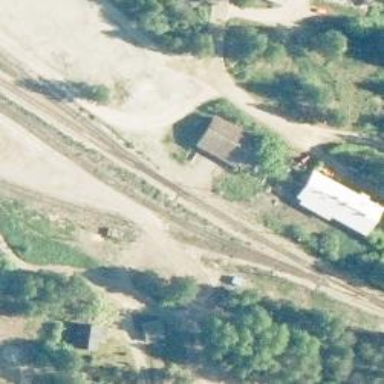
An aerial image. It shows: Wedge is used for the railway derail.